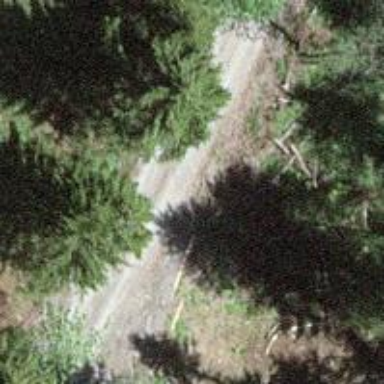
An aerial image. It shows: Gravel track with grade 2 quality.